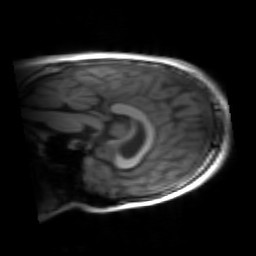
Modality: inplaneT1
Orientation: sagittal
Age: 24
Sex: male
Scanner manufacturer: siemens
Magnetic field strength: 3 T
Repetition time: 1.2 s
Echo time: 0.00251 s